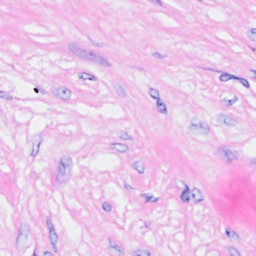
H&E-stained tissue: Breast